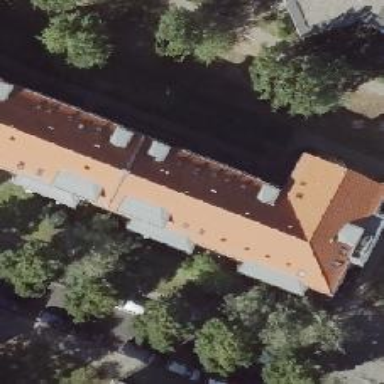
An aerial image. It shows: Hipped roof on apartment building.